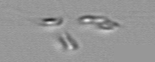
Label: Dinobryon